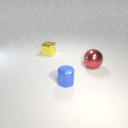
large red metal sphere to the right of small blue metal cylinder